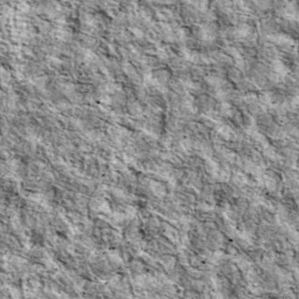
Label: non_frost